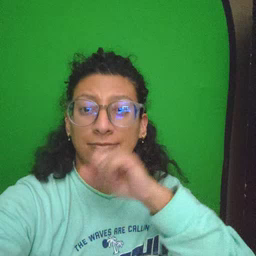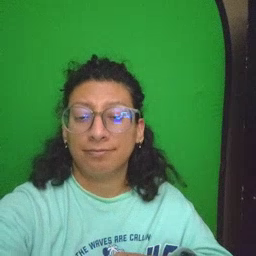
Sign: puzzle